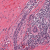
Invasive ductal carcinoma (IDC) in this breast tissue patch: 0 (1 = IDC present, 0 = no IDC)